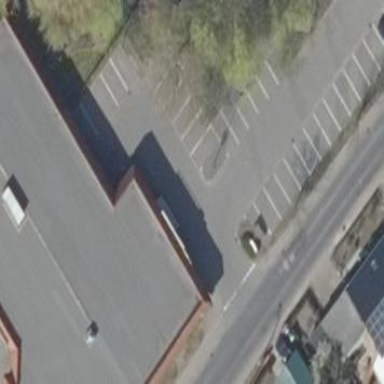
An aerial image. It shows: Parking area with paving stones surface.